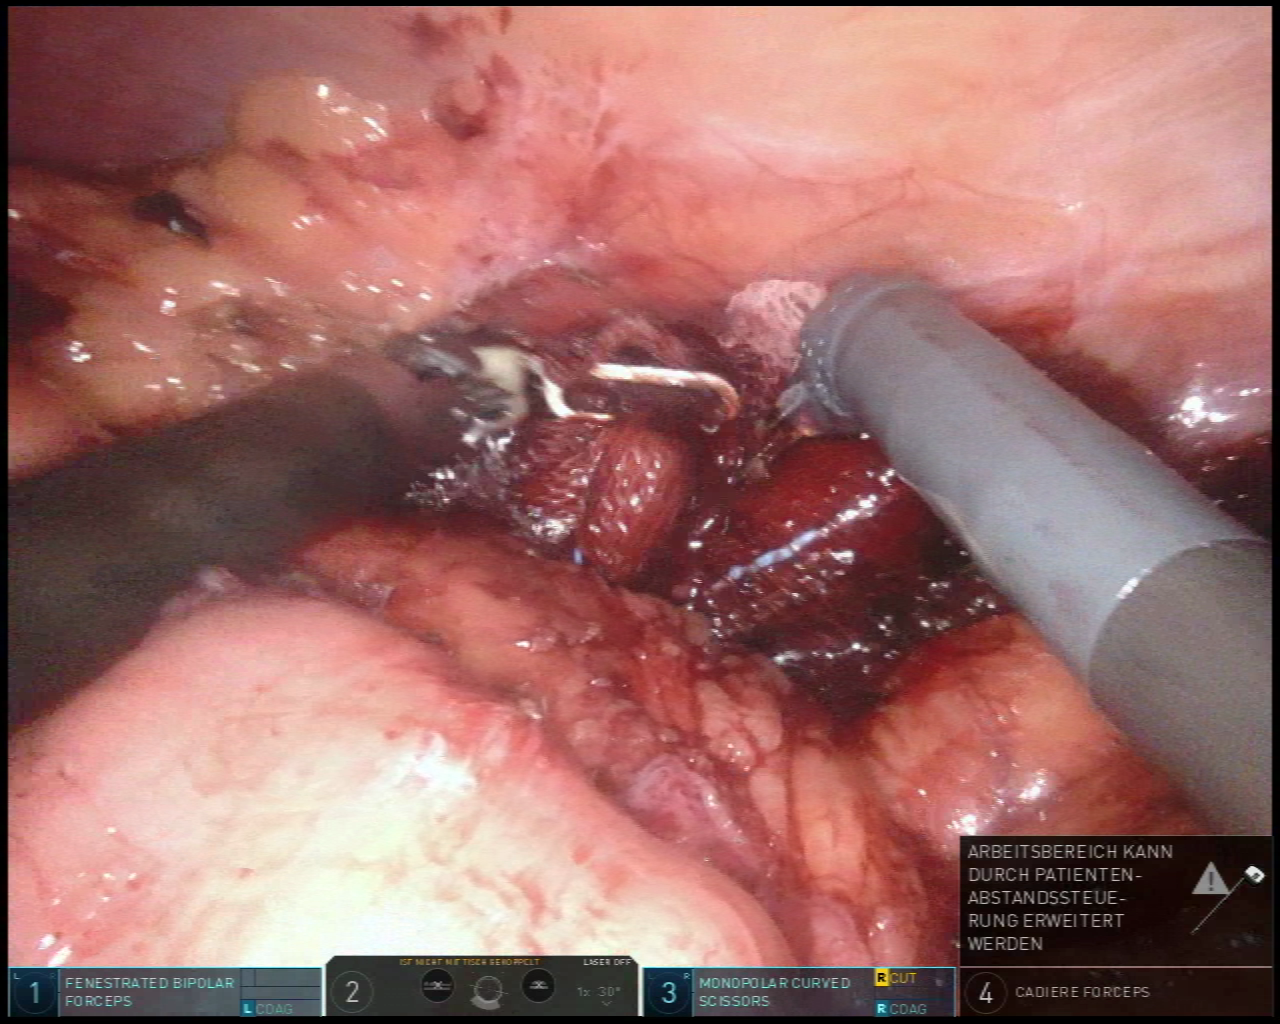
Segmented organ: abdominal_wall
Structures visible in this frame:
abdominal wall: yes
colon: no
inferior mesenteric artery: no
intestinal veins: no
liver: no
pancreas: no
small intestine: yes
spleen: no
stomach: no
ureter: no
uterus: no
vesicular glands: no